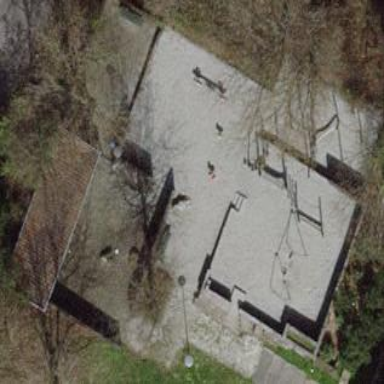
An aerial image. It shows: Playground area for leisure activities on the land.